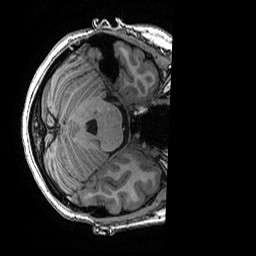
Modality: T1w
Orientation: axial
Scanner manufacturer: ge
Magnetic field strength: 3 T
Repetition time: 0.007 s
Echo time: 0.00342 s